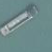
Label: Sand_carrier